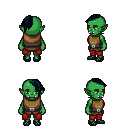
a pixel art fantasy rpg character, female body template, orc, green skin, leather chest armor, red pants, raven long mohawk hairstyle, ghillies, four views (front, back, left, right), 2x2 character sprite sheet, small pixel art, hard edges, no anti-aliasing